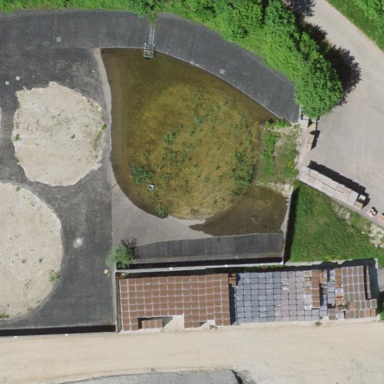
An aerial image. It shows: Storage tank that is man-made.